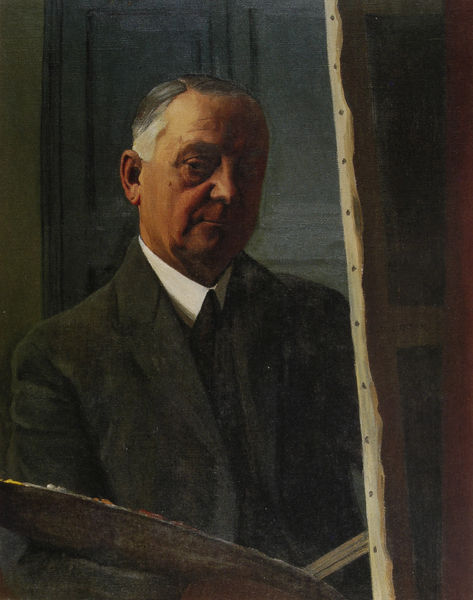
Titel: Autoportrait de face, Selbstbildnis
Künstler: Félix Vallotton
Standort: Bern
Institution: Kunstmuseum
Schlagwörter: blau, dunkel, gemälde, mann, schatten, weiß, gelb, grün, braun, fenster, frisur, grau, haar, hell, holz, licht, mund, nase, ohr, raum, schwarz, stirn, tür, ölbild, blick, rot, malerei, alt, anzug, hemd, jacke, wand, arm, augen, falten, gesicht, kragen, leinen, mensch, rahmen, bild, bildnis, innenraum, portrait, porträt, spiegel, haare, halbfigur, mantel, realismus, stoff, stoffe, brustbild, lippen, mittelscheitel, potrait, scheitel, deutschland, lächeln, wangen, man, alter mann, backen, farben, farbe, monochrom, türe, krawatte, ernst, streng, glatze, atelier, maler, staffelei, um 1900, holzrahmen, wange, ölfarbe, ölfarben, nagel, nägel, feinmalerei, jackett, sakko, selbstporträt, jacket, neue sachlichkeit, skepsis, alter, buch, künstler, hakennase, verkniffen, hell-dunkel, selbstbildnis, leinwand, malen, palette, pinsel, mürrisch, fleck, kravatte, selbstportrait, schlips, schläfen, backe, strenge, lenbach, skeptisch, hell-dunkel-kontrast, blickkontakt, velazquez, opa, genagelt, dunkle farben, frabe, farbpalette, graue haare, selbst, sachlichkeit, muttermal, graues haar, primamalerei, bespannung, mnn, maeln, bilck, leberfleck, de chirico, weißhaarig, gräulich, keilrahmen, plaette, ragmen, blick gesenkt, acheitel, dunkle farbigkeit, gesicht verschattet, leinwang, loklolplol, modellblick, realistische gesichtszüge, strib!, vor dem modell, furunkel, aunzug, kranegen